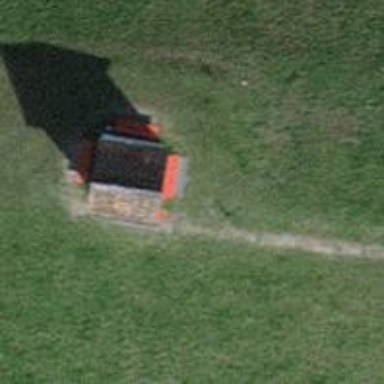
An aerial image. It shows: Red bench.